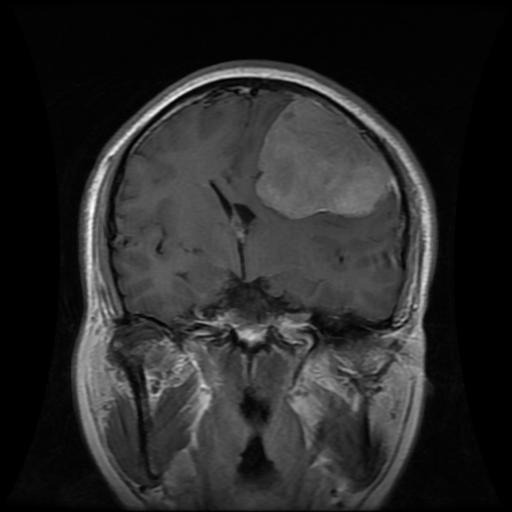
Label: meningioma